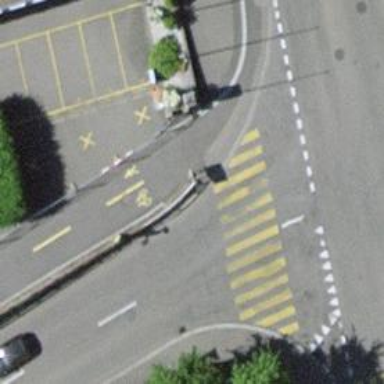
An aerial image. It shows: Zebra crossing on the road.